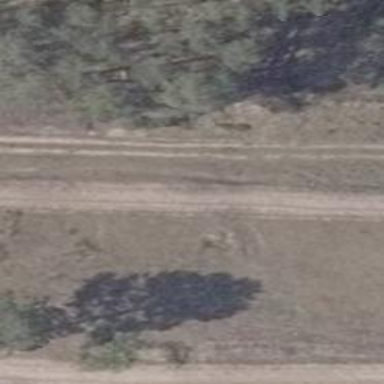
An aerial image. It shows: Sandy track road with grade 4 track type.